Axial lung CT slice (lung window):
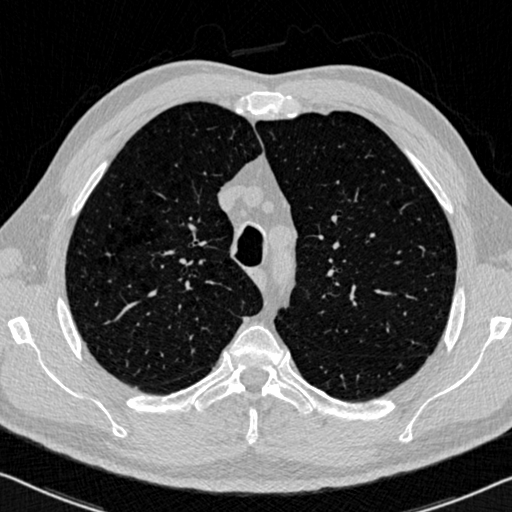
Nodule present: no